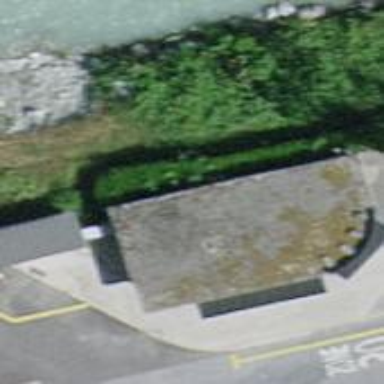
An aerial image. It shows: Kiosk shop.